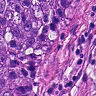
Metastatic tissue present: yes